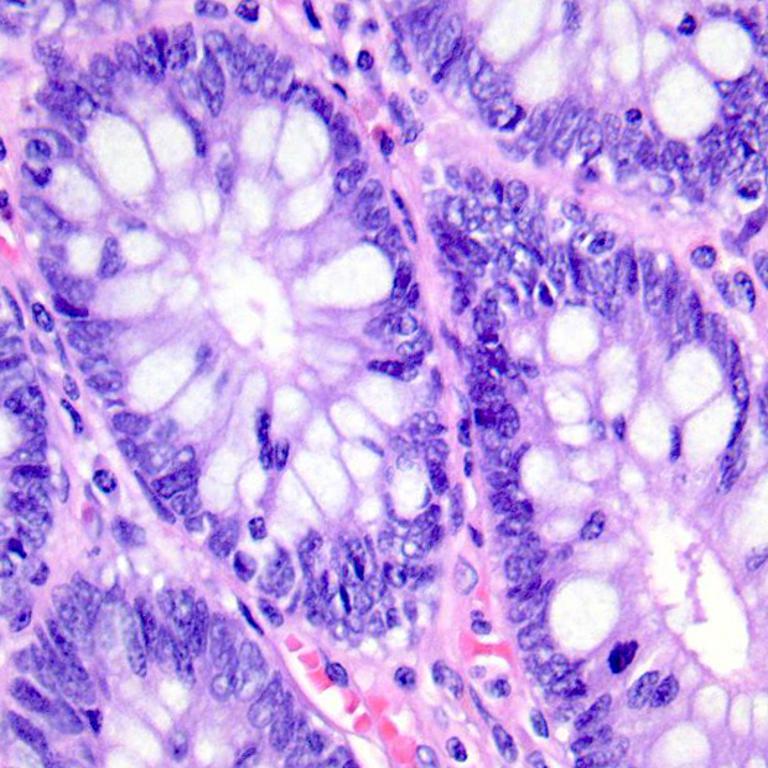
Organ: colon
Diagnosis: benign